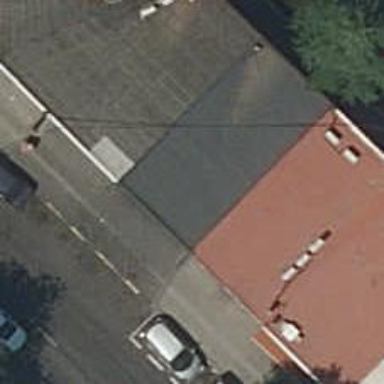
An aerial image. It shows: Car repair shop.